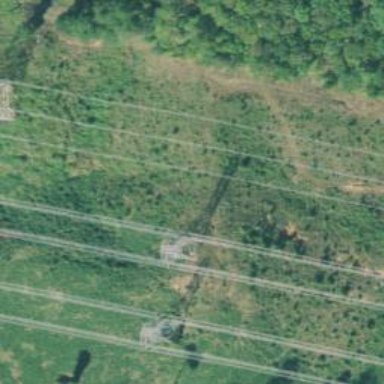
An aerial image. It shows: Lattice structure tower used for power transmission.